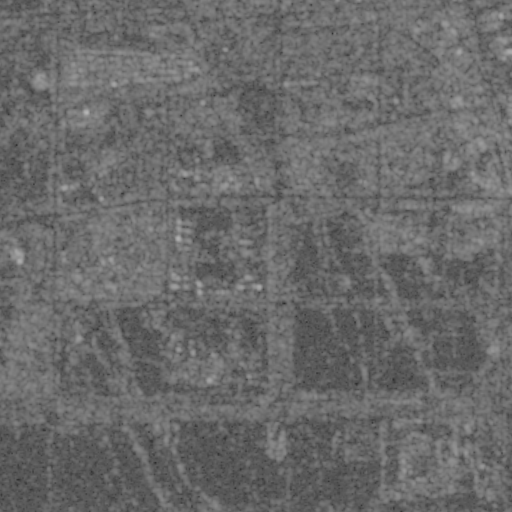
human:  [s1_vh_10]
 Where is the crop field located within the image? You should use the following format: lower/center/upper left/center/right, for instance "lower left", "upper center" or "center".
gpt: The crop field is located in the upper right of the image.
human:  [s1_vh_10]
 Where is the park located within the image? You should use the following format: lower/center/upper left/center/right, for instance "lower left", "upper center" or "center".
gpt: The park is located in the upper center of the image.
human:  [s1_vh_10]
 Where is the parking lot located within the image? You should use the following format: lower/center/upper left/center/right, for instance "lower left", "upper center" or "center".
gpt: The parking lot is located in the lower right of the image.
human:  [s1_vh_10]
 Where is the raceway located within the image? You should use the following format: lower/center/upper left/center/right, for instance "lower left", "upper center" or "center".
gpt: The raceway is located in the lower right of the image.
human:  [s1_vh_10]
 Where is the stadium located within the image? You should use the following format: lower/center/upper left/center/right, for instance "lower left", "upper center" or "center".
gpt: The stadium is located in the center of the image.
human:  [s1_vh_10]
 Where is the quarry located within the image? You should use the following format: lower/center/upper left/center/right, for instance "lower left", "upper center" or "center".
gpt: There is no quarry in the image.

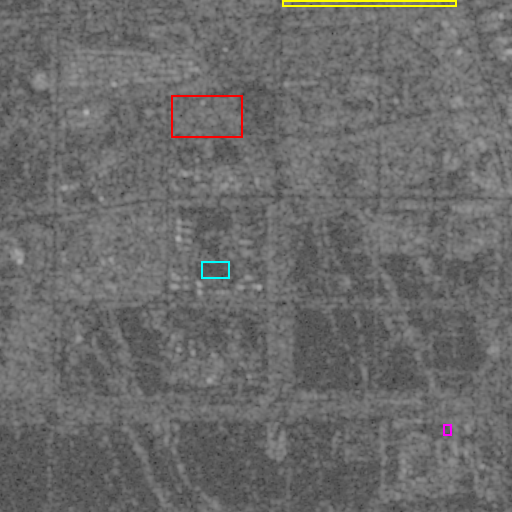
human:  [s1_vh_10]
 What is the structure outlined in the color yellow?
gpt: The structure outlined in yellow is a crop field.
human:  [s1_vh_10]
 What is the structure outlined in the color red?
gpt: The structure outlined in red is a park.
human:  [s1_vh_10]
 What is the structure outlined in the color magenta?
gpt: The structure outlined in magenta is a parking lot.
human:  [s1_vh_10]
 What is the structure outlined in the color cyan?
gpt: The structure outlined in cyan is a stadium.
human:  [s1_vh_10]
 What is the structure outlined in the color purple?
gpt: There is no purple outline.